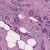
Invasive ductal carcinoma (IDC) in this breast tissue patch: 1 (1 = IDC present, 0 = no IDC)